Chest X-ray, AP view. Patient: 72 years old, sex F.
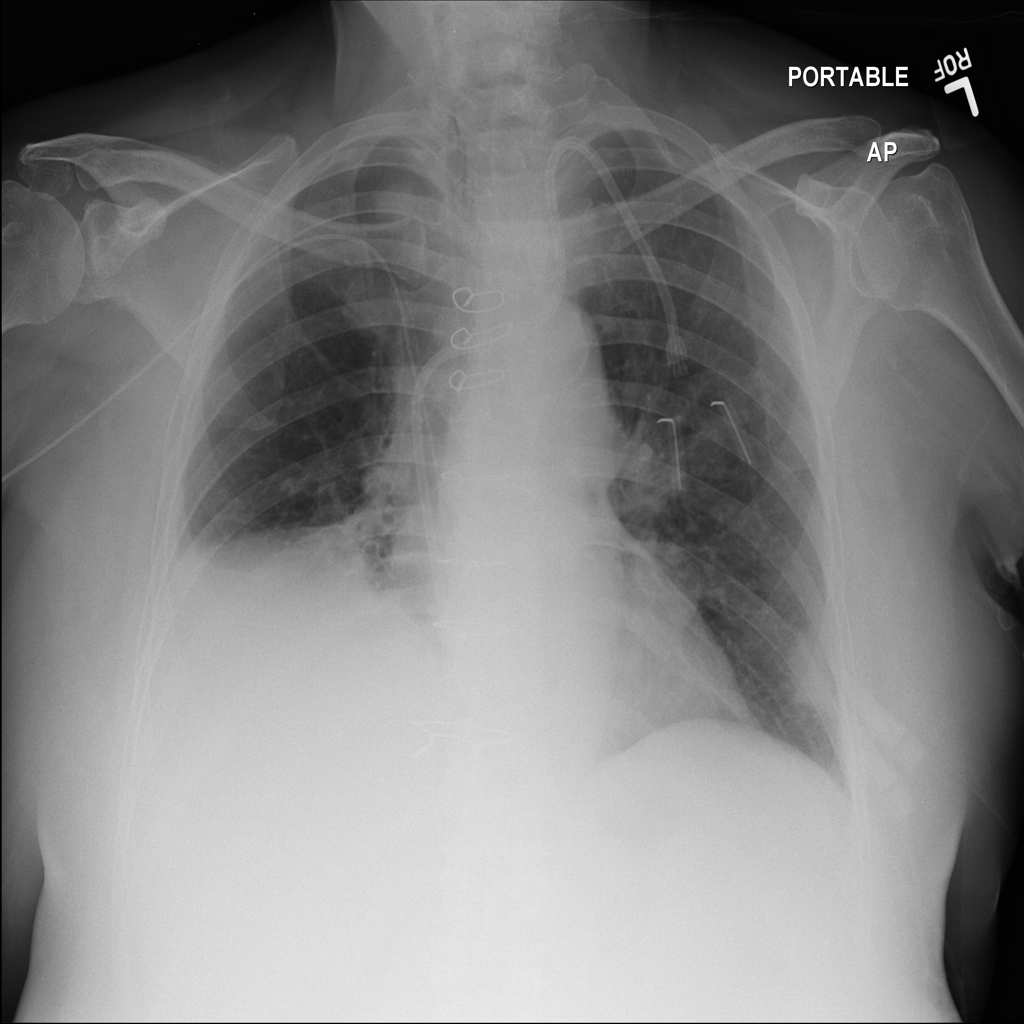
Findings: No Finding